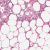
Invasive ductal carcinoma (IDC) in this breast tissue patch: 0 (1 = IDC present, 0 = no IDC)